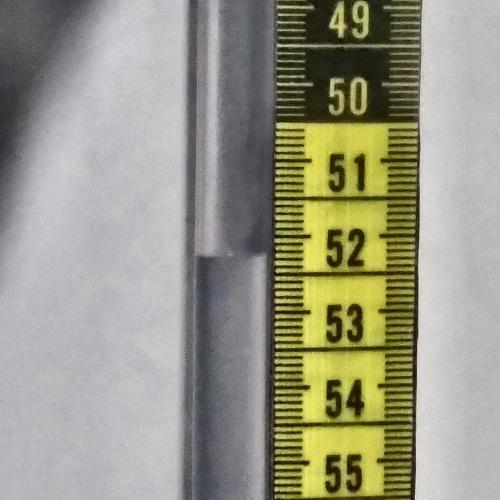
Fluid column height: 52.3 cm